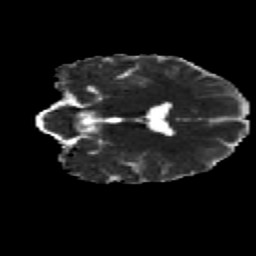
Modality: MD
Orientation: coronal
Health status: healthy
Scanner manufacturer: siemens
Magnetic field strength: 3 T
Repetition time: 12 s
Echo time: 0.092 s